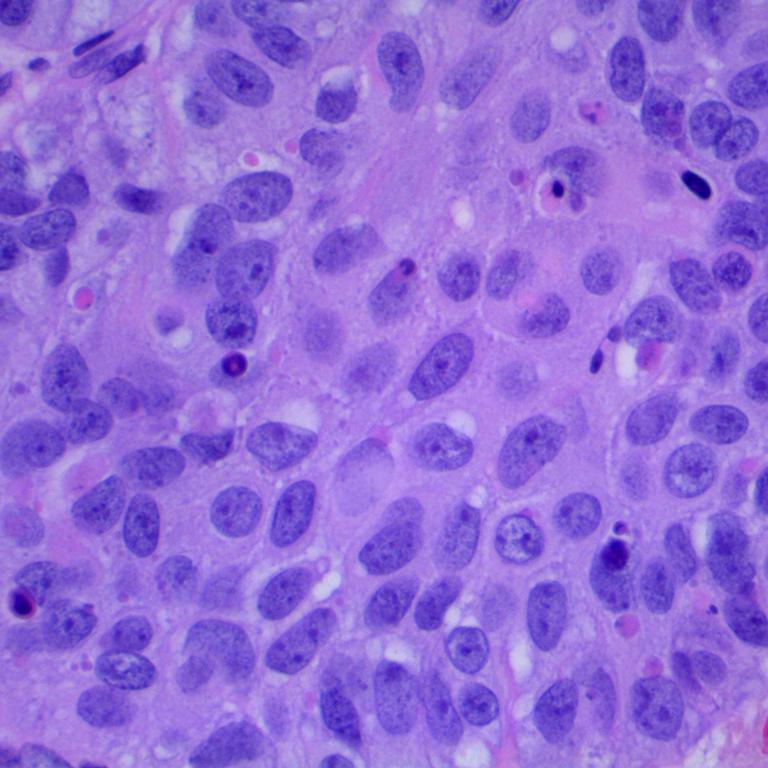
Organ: lung
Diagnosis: squamous carcinomas